The image shows the envelope spectrum of a rolling-element bearing's vibration signal, with the characteristic fault frequencies (BPFO outer race, BPFI inner race, BSF ball, FTF cage) marked as reference lines. What is the most likely bearing condition (normal, inner_race, outer_race, ball)?
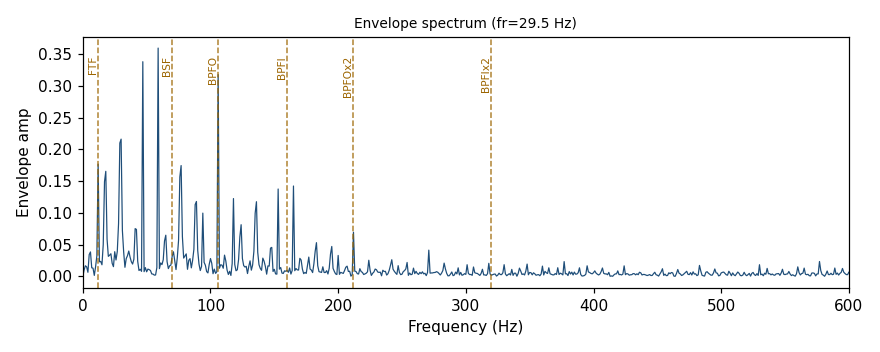
Answer: outer_race